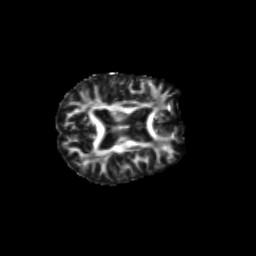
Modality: FA
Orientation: axial
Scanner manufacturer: siemens
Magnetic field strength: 3 T
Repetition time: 9.2 s
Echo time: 0.084 s